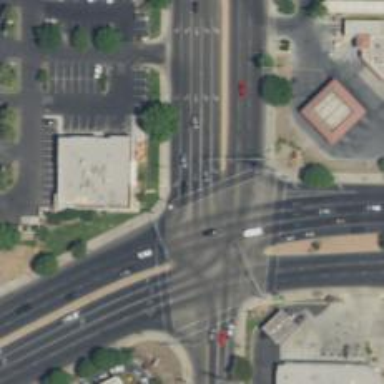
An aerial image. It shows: Crossing with line markings on the road.